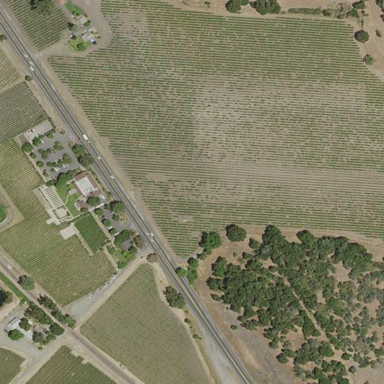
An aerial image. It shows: Vineyard where grapes are grown.